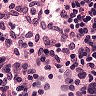
Metastatic tissue present: no